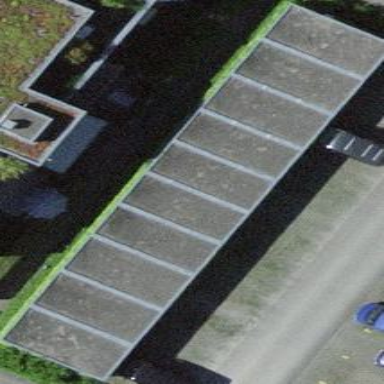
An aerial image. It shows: Garage.